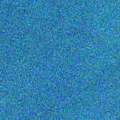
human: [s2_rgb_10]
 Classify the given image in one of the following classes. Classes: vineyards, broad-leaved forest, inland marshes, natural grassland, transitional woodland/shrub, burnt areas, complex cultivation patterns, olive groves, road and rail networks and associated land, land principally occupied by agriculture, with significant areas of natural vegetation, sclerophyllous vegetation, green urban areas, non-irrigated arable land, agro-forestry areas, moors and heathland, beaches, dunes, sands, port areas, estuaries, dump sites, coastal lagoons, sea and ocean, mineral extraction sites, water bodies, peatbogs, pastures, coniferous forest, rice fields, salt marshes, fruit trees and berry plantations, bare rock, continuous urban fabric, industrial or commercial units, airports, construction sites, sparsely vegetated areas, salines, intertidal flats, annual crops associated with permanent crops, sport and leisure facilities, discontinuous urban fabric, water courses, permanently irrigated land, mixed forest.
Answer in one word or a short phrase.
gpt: sea and ocean